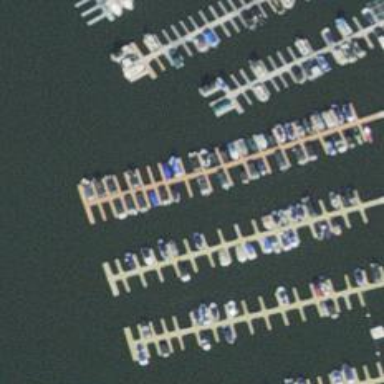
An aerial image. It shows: Man-made pier.